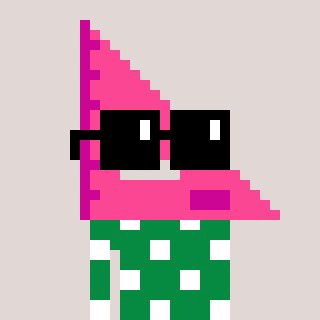
a pixel art character with square black sunglasses, a squadron ruler-shaped head and a green-colored body on a warm background